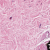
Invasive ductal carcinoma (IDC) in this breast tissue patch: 0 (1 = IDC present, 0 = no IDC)